Question: I would like to create a 3D demo application with JavaFX to visualize movements of points in 3D space and first I need to set up a coordinate grid for visual reference. Unfortunately, I was not able to find a sample code for a grid like in this picture:

Does anyone know what is the most practical way to create something like it?
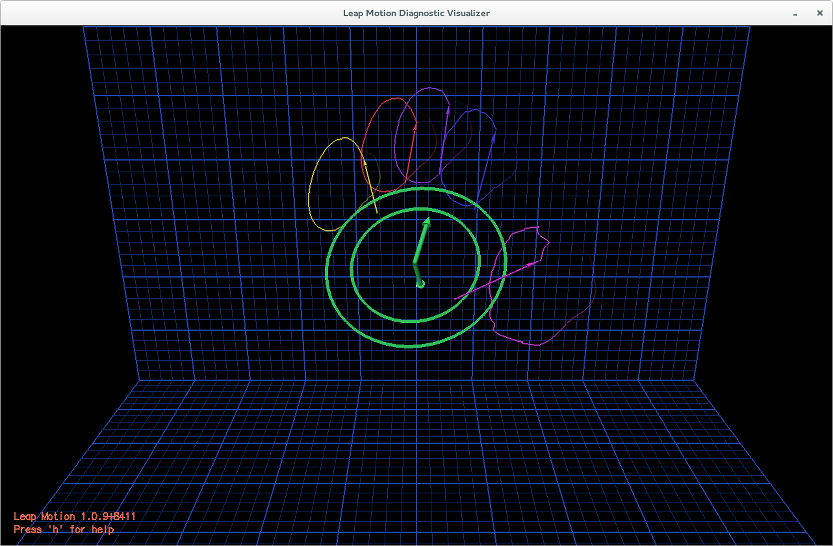
Answer: There are a few solutions out there already.
<URL>, that gives you precisely a reference grid.
<URL>
It is quite easy to use. Just import the ''org.fxyz3d:fxyz3d:0.3.0'' dependency from JCenter and use it:
'''
CubeWorld cubeWorld = new CubeWorld(5000, 500, true);
Sphere sphere = new Sphere(100);
sphere.setMaterial(new PhongMaterial(Color.FIREBRICK));
sphere.getTransforms().add(new Translate(100, 200, 300));
Scene scene = new Scene(new Group(cubeWorld, sphere), 800, 800, true, SceneAntialiasing.BALANCED);
'''
As you can see, the solution is based on using 2D rectangles for each face, and the grid lines are created with 3D cylinders. It has very nice features (like self lightning or frontal faces according to camera don't show grid), but it is quite intensive in nodes (sample above has 168 nodes).
There are other solutions that use a lower number of nodes. For instance, for this <URL>, that also happens to be related to Leap Motion, I used a 'TriangleMesh'.
<URL>
This is an easy solution, and with just two meshes. However, you see the triangles, instead of squares.
So let's try to get rid of the triangles. For that I'll use a 'PolygonMesh', as in this other <URL> implementation, that allows any number of points per face, so any polygon can be a face.
This will give you a plane grid based in square faces:
'''
private PolygonMesh createQuadrilateralMesh(float width, float height, int subDivX, int subDivY) {
final float minX = - width / 2f;
final float minY = - height / 2f;
final float maxX = width / 2f;
final float maxY = height / 2f;
final int pointSize = 3;
final int texCoordSize = 2;
// 4 point indices and 4 texCoord indices per face
final int faceSize = 8;
int numDivX = subDivX + 1;
int numVerts = (subDivY + 1) * numDivX;
float points[] = new float[numVerts * pointSize];
float texCoords[] = new float[numVerts * texCoordSize];
int faceCount = subDivX * subDivY;
int faces[][] = new int[faceCount][faceSize];
// Create points and texCoords
for (int y = 0; y <= subDivY; y++) {
float dy = (float) y / subDivY;
double fy = (1 - dy) * minY + dy * maxY;
for (int x = 0; x <= subDivX; x++) {
float dx = (float) x / subDivX;
double fx = (1 - dx) * minX + dx * maxX;
int index = y * numDivX * pointSize + (x * pointSize);
points[index] = (float) fx;
points[index + 1] = (float) fy;
points[index + 2] = 0.0f;
index = y * numDivX * texCoordSize + (x * texCoordSize);
texCoords[index] = dx;
texCoords[index + 1] = dy;
}
}
// Create faces
int index = 0;
for (int y = 0; y < subDivY; y++) {
for (int x = 0; x < subDivX; x++) {
int p00 = y * numDivX + x;
int p01 = p00 + 1;
int p10 = p00 + numDivX;
int p11 = p10 + 1;
int tc00 = y * numDivX + x;
int tc01 = tc00 + 1;
int tc10 = tc00 + numDivX;
int tc11 = tc10 + 1;
faces[index][0] = p00;
faces[index][1] = tc00;
faces[index][2] = p10;
faces[index][3] = tc10;
faces[index][4] = p11;
faces[index][5] = tc11;
faces[index][6] = p01;
faces[index++][7] = tc01;
}
}
int[] smooth = new int[faceCount];
PolygonMesh mesh = new PolygonMesh(points, texCoords, faces);
mesh.getFaceSmoothingGroups().addAll(smooth);
return mesh;
}
'''
So you can use 2 or 3 of them to create a coordinate system like this:
'''
public Group createGrid(float size, float delta) {
if (delta < 1) {
delta = 1;
}
final PolygonMesh plane = createQuadrilateralMesh(size, size, (int) (size / delta), (int) (size / delta));
final PolygonMesh plane2 = createQuadrilateralMesh(size, size, (int) (size / delta / 5), (int) (size / delta / 5));
PolygonMeshView meshViewXY = new PolygonMeshView(plane);
meshViewXY.setDrawMode(DrawMode.LINE);
meshViewXY.setCullFace(CullFace.NONE);
PolygonMeshView meshViewXZ = new PolygonMeshView(plane);
meshViewXZ.setDrawMode(DrawMode.LINE);
meshViewXZ.setCullFace(CullFace.NONE);
meshViewXZ.getTransforms().add(new Rotate(90, Rotate.X_AXIS));
PolygonMeshView meshViewYZ = new PolygonMeshView(plane);
meshViewYZ.setDrawMode(DrawMode.LINE);
meshViewYZ.setCullFace(CullFace.NONE);
meshViewYZ.getTransforms().add(new Rotate(90, Rotate.Y_AXIS));
PolygonMeshView meshViewXY2 = new PolygonMeshView(plane2);
meshViewXY2.setDrawMode(DrawMode.LINE);
meshViewXY2.setCullFace(CullFace.NONE);
meshViewXY2.getTransforms().add(new Translate(size / 1000f, size / 1000f, 0));
PolygonMeshView meshViewXZ2 = new PolygonMeshView(plane2);
meshViewXZ2.setDrawMode(DrawMode.LINE);
meshViewXZ2.setCullFace(CullFace.NONE);
meshViewXZ2.getTransforms().add(new Translate(size / 1000f, size / 1000f, 0));
meshViewXZ2.getTransforms().add(new Rotate(90, Rotate.X_AXIS));
PolygonMeshView meshViewYZ2 = new PolygonMeshView(plane2);
meshViewYZ2.setDrawMode(DrawMode.LINE);
meshViewYZ2.setCullFace(CullFace.NONE);
meshViewYZ2.getTransforms().add(new Translate(size / 1000f, size / 1000f, 0));
meshViewYZ2.getTransforms().add(new Rotate(90, Rotate.Y_AXIS));
return new Group(meshViewXY, meshViewXY2, meshViewXZ, meshViewXZ2 /*, meshViewYZ, meshViewYZ2 */);
}
'''
Note that I've duplicated the plane to mock a wider stroke every 5 lines.
Finally adding axes:
'''
public Group getAxes(double scale) {
Cylinder axisX = new Cylinder(1, 200);
axisX.getTransforms().addAll(new Rotate(90, Rotate.Z_AXIS), new Translate(0, -100, 0));
axisX.setMaterial(new PhongMaterial(Color.RED));
Cylinder axisY = new Cylinder(1, 200);
axisY.getTransforms().add(new Translate(0, 100, 0));
axisY.setMaterial(new PhongMaterial(Color.GREEN));
Cylinder axisZ = new Cylinder(1, 200);
axisZ.setMaterial(new PhongMaterial(Color.BLUE));
axisZ.getTransforms().addAll(new Rotate(90, Rotate.X_AXIS), new Translate(0, 100, 0));
Group group = new Group(axisX, axisY, axisZ);
group.getTransforms().add(new Scale(scale, scale, scale));
return group;
}
'''
Now you have:
'''
final Group axes = getAxes(0.5);
final Group grid = createGrid(200, 10);
final Sphere sphere = new Sphere(5);
sphere.getTransforms().add(new Translate(20, 15, 40));
Scene scene = new Scene(new Group(axes, grid, sphere), 800, 800, true, SceneAntialiasing.BALANCED);
'''
<URL>
The total amount of nodes of this sample is 14.
Of course, it can be improved to add labels and many other features.